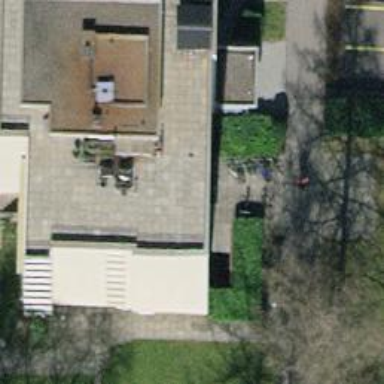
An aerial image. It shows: Flat roofed apartment building with tile roof.